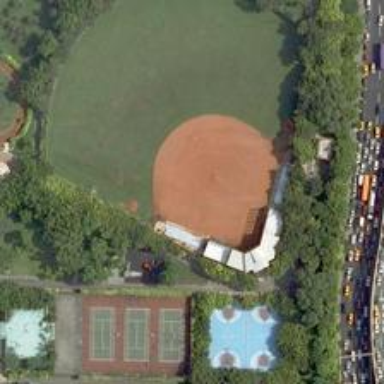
The beautiful and quiet sport park, with baseball field, tennis courts, basketball courts and swimming pool inside is seperated from the curved road by lush plants .